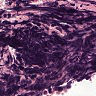
Metastatic tissue present: no